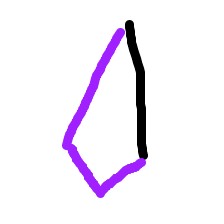
Shape: kite